Field crop: maize
Growth stage: 2
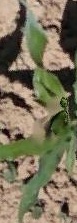
Species: maize